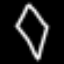
Label: diamond